Question: I am looking for an approach to find a set of squares that are fully contained inside a QPolygon, which is not necessarily convex. My naive approach so far looks like this:
'''
QRectF boundingRect(mShape->boundingRect());
for (int x = boundingRect.x() - 1; x < boundingRect.width(); x++)
{
for (int y = boundingRect.y() - 1; y < boundingRect.height(); y++)
{
QRectF rect(x, y, 1, 1);
QPolygonF cell(rect);
QPolygonF intersection = mShape->polygon().intersected(cell);
if (!intersection.empty())
{
// Cell is fully contained
}
}
}
'''
When I visualise the result, it looks like this:

This is almost what I want, except that the cells intersecting with the "outline" of the polygon shouldn't be there. Does anyone have a nice idea how I could construct a set of squares that are entirely "inside" the polygon?
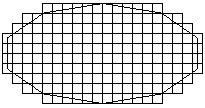
Answer: Assuming that the larger polygon is convex (it is in your example), it should be sufficient to check that all four corners of your square are inside the larger polygon. Use the containsPoint method on the larger polygon.